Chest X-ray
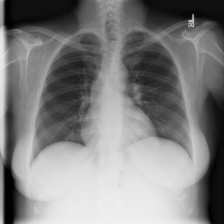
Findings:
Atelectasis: negative
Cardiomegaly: negative
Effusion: negative
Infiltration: negative
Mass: negative
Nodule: negative
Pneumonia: negative
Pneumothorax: negative
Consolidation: negative
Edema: negative
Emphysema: negative
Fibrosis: negative
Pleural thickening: negative
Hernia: negative